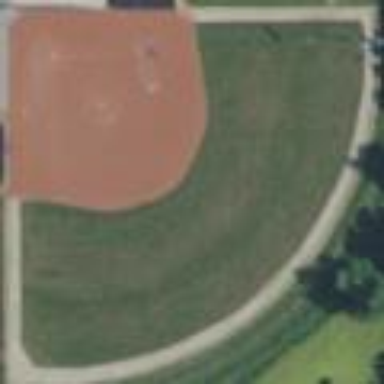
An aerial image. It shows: Baseball pitch for leisure land.